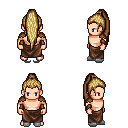
a pixel art fantasy rpg character, male body template, human, light skin, leather shoulder armor, robe skirt, blonde extra-long topknot hairstyle, leather bracers, white slippers, four views (front, back, left, right), 2x2 character sprite sheet, small pixel art, hard edges, no anti-aliasing